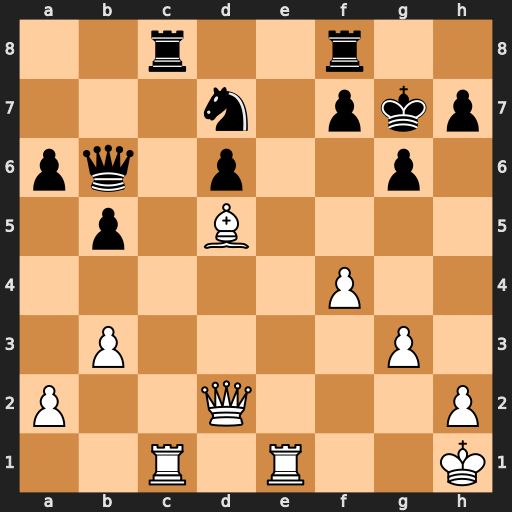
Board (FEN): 2r2r2/3n1pkp/pq1p2p1/1p1B4/5P2/1P4P1/P2Q3P/2R1R2K
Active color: w
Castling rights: -
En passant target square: -
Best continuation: Rxc8 Rxc8 Re7 Ne5 fxe5